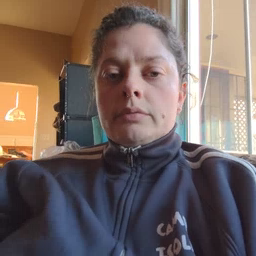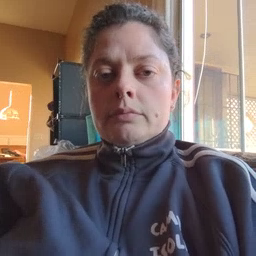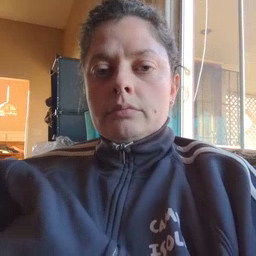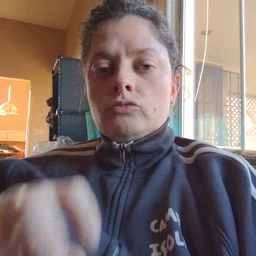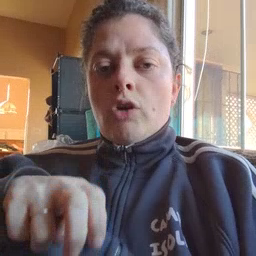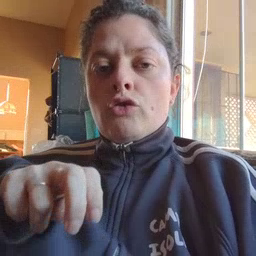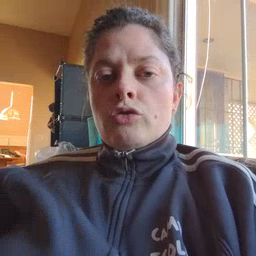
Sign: chair